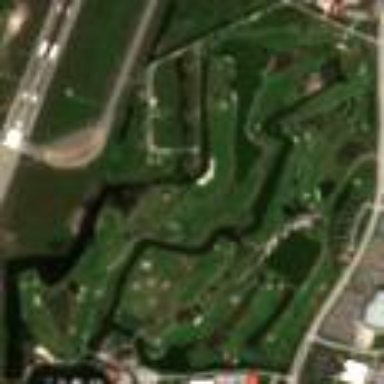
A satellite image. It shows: Golf course.